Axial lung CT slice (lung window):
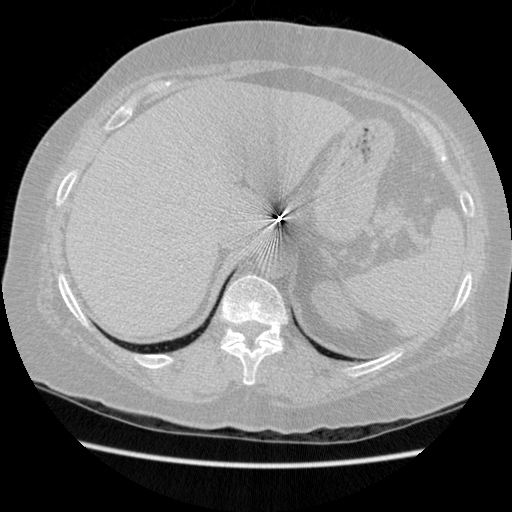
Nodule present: no